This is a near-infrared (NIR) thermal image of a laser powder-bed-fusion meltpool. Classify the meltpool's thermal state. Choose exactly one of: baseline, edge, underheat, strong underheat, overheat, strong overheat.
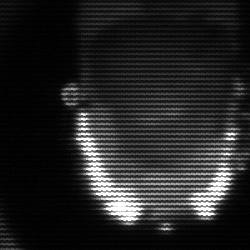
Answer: baseline